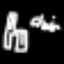
Label: chair